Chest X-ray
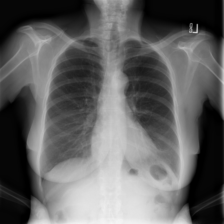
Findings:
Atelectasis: negative
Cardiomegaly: negative
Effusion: negative
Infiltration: negative
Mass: negative
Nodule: negative
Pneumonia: negative
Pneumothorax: negative
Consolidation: negative
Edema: negative
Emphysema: negative
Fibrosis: negative
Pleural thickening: negative
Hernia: negative